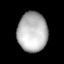
Tissue: lung
Cell type: Epithelial cells
Senescence score: 0.2411
Nuclear area (px): 1152
Mean DAPI intensity: 181.78